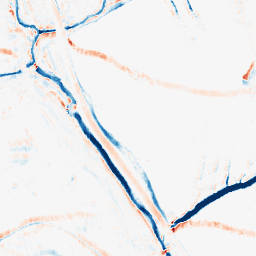
Category: morphological
Decomposition family: morphological_rect
Decomposition parameters: operation: average
width: 5
height: 10
Upsampling method: sinc_hamming
Upsampling parameters: scale: 8
kernel_size: 16
Upsampling scale: 8